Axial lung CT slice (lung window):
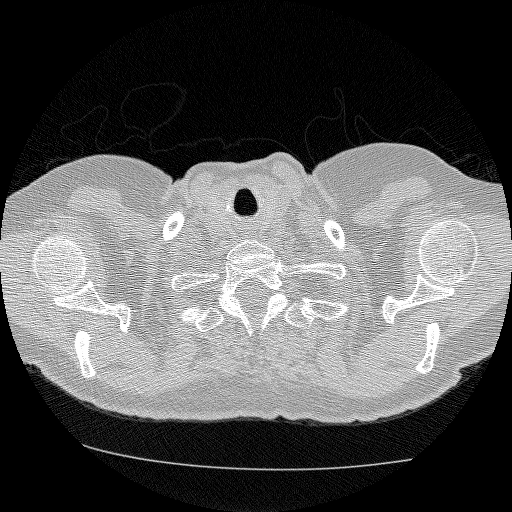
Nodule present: no